Interaction volume radius: 5 \u00c5
Interaction volume height: 20 \u00c5
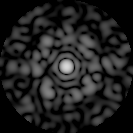
Disorder parameter: 0.7404